Interaction volume radius: 10 \u00c5
Interaction volume height: 15 \u00c5
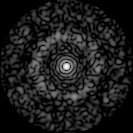
Disorder parameter: 0.843